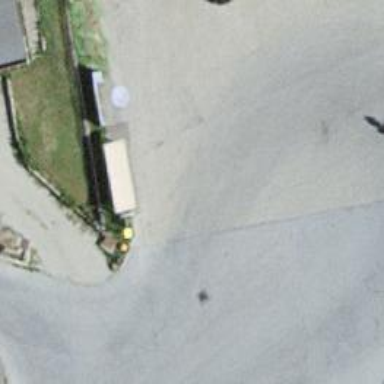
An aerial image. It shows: Bus stop with shelter.